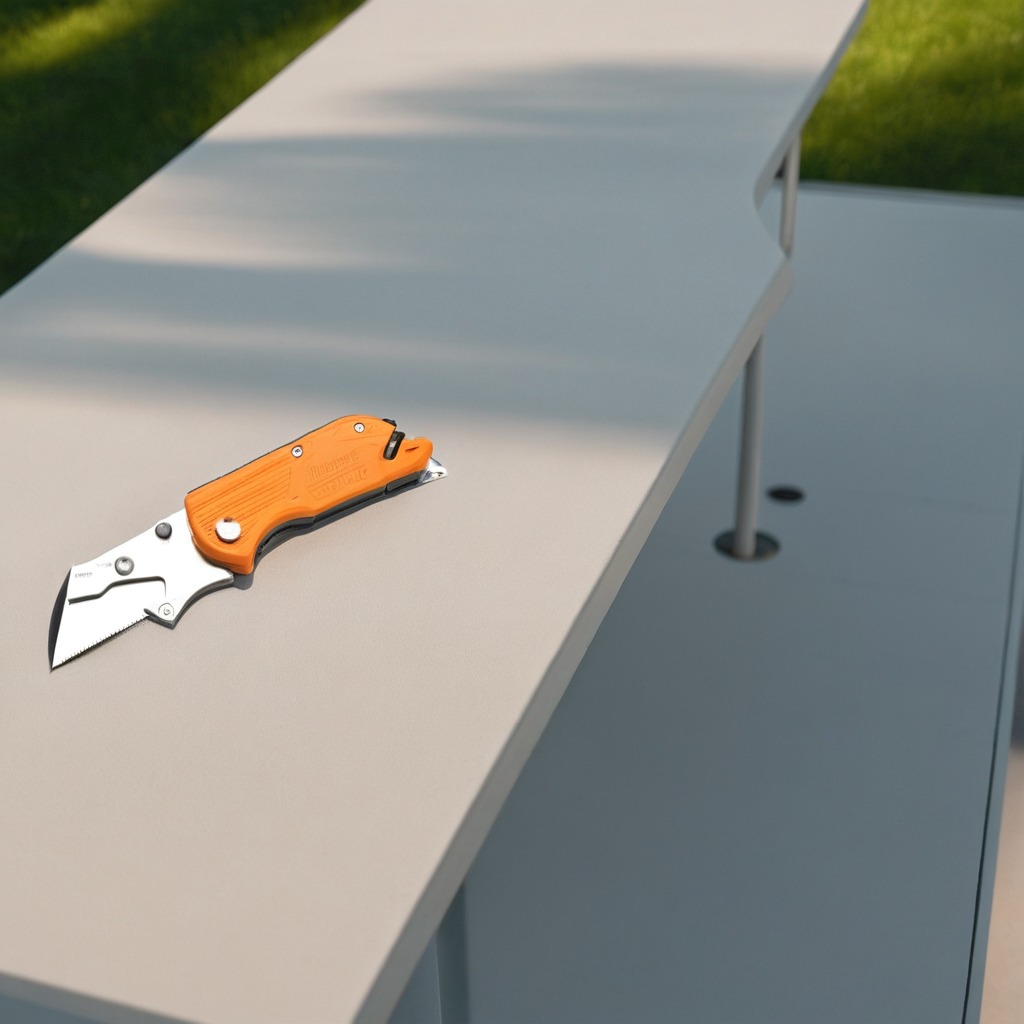
A utility knife lying on the textured surface of the clean utility table in a temporary outdoor tool station